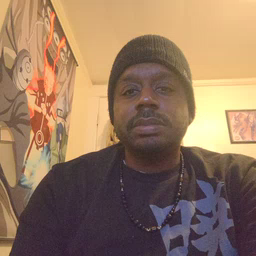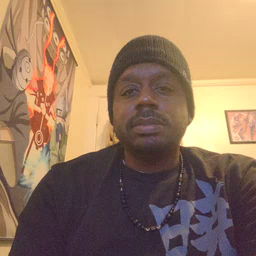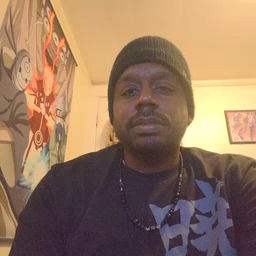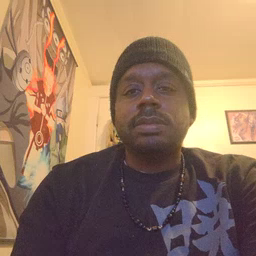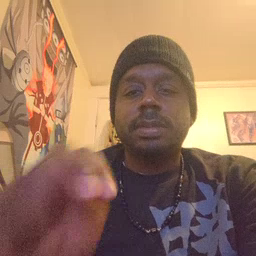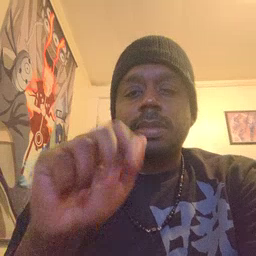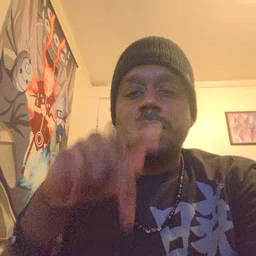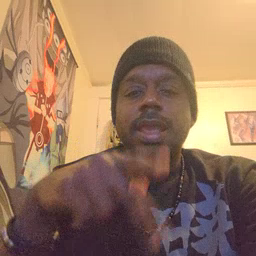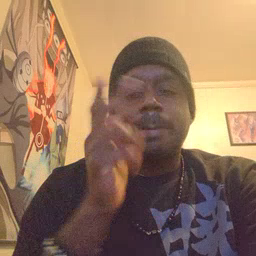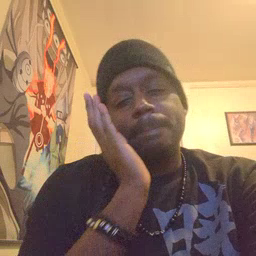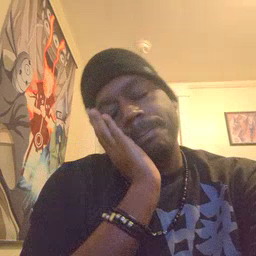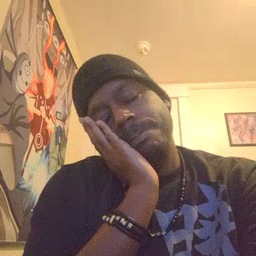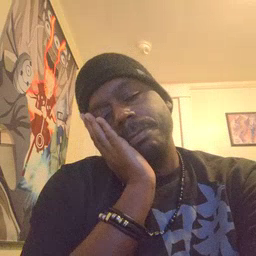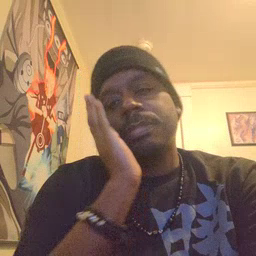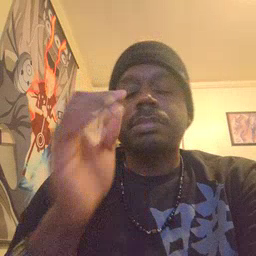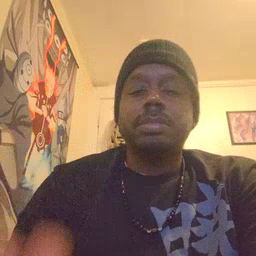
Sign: nap